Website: crate-barrel
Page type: payment
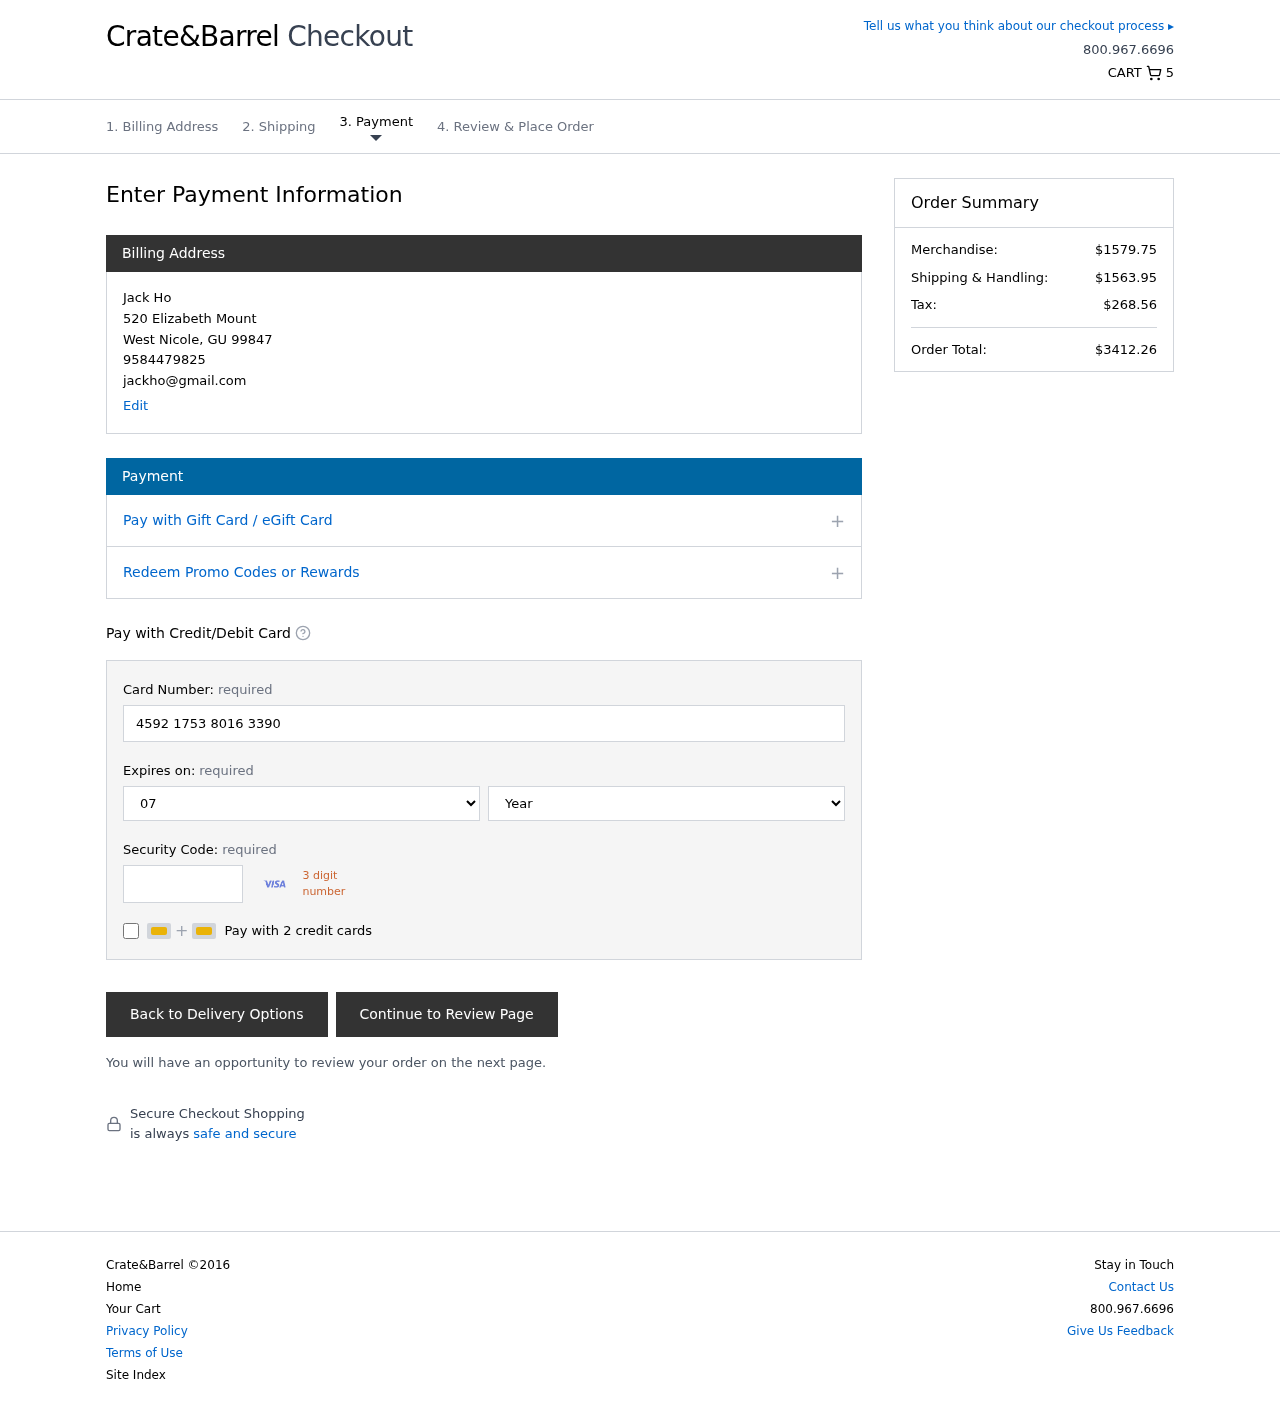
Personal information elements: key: PII_CARD_CVV
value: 305
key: PII_CARD_EXPIRY_MONTH
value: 07
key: PII_CARD_EXPIRY_YEAR
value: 29
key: PII_CARD_NUMBER
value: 4592 1753 8016 3390
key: PII_CITY
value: West Nicole
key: PII_EMAIL
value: jackho@gmail.com
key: PII_FULLNAME
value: Jack Ho
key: PII_PHONE
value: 9584479825
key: PII_POSTCODE
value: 99847
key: PII_STATE_ABBR
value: GU
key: PII_STREET
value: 520 Elizabeth Mount
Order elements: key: ORDER_NUM_ITEMS
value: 5
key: ORDER_SUBTOTAL
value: $1579.75
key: ORDER_SHIPPING_COST
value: $1563.95
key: ORDER_TAX
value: $268.56
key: ORDER_TOTAL
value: $3412.26